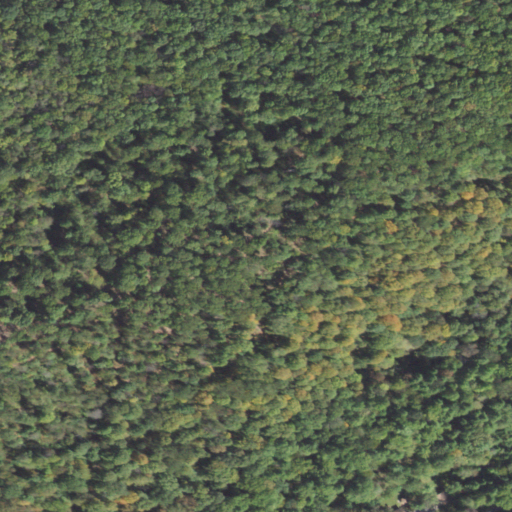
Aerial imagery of mountain in Pennsylvania named Bunker Hill containing deciduous forest, evergreen forest, mixed forest, and open development